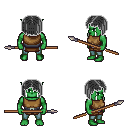
a pixel art fantasy rpg character, male body template, orc, green skin, leather chest armor, teal pants, gray pageboy hairstyle, spear, four views (front, back, left, right), 2x2 character sprite sheet, small pixel art, hard edges, no anti-aliasing